Question: I have Googled this problem and while there are some hints at fixes, most are theme specific. I did find a link to create a print.css and it works somewhat but the menu navigation still prints over the content in the web page. I only want the content of the page to print...no header, footer, sidebar, or navigation menu. The style page I created via direction of the link is below. I also added the link to the header.php as directed. It seems the print.css works for everything but the navigation menu. There is a custom style sheet named nations-styles.css referred to in the header.php and located at /wp-content/themes/smartbusiness/css. I'm thinking there might be additional navigation problems that need to be address with that style sheet. I am new to CSS, so I'm not sure how to make this work so they navigation doesn't show up in the printing of the page. I've tried #header, .nav-box {display:none} and that doesn't seem to work either.
All help resolving this issue would be greatly appreciated.
print.css below
'''
@media print {
body {background:white;
font-size:10pt;
margin:0 }
#sidebar { display:none }
#header { display:none}
#header, .nav-box {display:none}
#nav {display:none}
#content{ margin-left:0;
float:none;
width:auto }
.demo .red { color:black;
font-weight:bold }
#content a { font-weight:bold;
color:#000066;
text-decoration:underline }
#content{ margin-left:0;
float:none;
width:auto }
#footer, .ad { display:none }
h1, h2, h3, h4, h5, h6 { page-break-after:avoid;
page-break-inside:avoid }
h3 { margin-left:10px;
margin-bottom:0px;
padding-bottom:0px }
blockquote, table, pre { page-break-inside:avoid }
ul, ol, dl { page-break-before:avoid }
img.centered { display: block;
margin-left: auto;
margin-right: auto; }
img.right { padding: 4px;
margin: 0 0 2px 7px;
display: inline; }
img.left { padding: 4px;
margin: 0 7px 2px 0;
display: inline; }
.right { float: right; }
.left { float: left }
img { page-break-inside:avoid;
page-break-after:avoid; }
}
'''
header.php below
'''
<!DOCTYPE html>
<html <?php language_attributes(); ?>>
<meta http-equiv="Content-Type" content="<?php bloginfo('html_type'); ?>; charset=<?php bloginfo('charset'); ?>">
<title><?php
/* Print the <title> tag based on what is being viewed. */
global $page, $paged;
wp_title( '|', true, 'right' );
// Add the blog name.
bloginfo( 'name' );
// Add the blog description for the home/front page.
$site_description = get_bloginfo( 'description', 'display' );
if ( $site_description && ( is_home() || is_front_page() ) ) echo " | $site_description";
// Add a page number if necessary:
if ( $paged >= 2 || $page >= 2 )
echo ' | ' . sprintf( __( 'Page %s', 'smartbusiness' ), max( $paged, $page ) );
?></title>
<?php
global $shortname;
$favicon = get_option($shortname.'_favicon');
if ($favicon) {
?>
<!-- ~~~~~~ FAVICON ~~~~~~ -->
<link rel="shortcut icon" href="<?php echo $favicon; ?>" />
<?php } ?>
<meta name="viewport" content="width=device-width, <?php if (get_option($shortname."_zoom_feature") == 'No') { echo 'initial-scale=1.0'; } else { echo 'user-scalable=yes'; } ?>">
<?php wp_head(); ?>
<?php
$theme_color_skin = strtolower(get_option($shortname."_theme_color_skin"));
?>
<!--[if lt IE 9]><link rel="stylesheet" type="text/css" href="<?php echo get_template_directory_uri(); ?>/css/<?php echo $theme_color_skin; ?>/css/ie.css" /><![endif]-->
<!--Added to work with minify - removed from functions.php
<link id="stylesheet_custom_style-css" media="screen" type="text/css" href="/wp-content/themes/smartbusiness/functions/custom-css-main.php" rel="stylesheet"> -->
<link id="stylesheet_custom_style-css" media="screen" type="text/css" href="/wp-content/themes/smartbusiness/css/nations-styles.css" rel="stylesheet">
<link rel="stylesheet" type="text/css" media="print" href="<?php bloginfo('stylesheet_directory'); ?>/print.css" />
</head>
<body <?php body_class('custom-background'); ?>>
<!-- wrapper -->
<div id="wrapper">
<div class="w1">
<div class="w2">
<!-- header -->
<header id="header">
<!-- section -->
<div class="section">
<h1 class="logo"><a href="<?php echo home_url(); ?>"><img src="<?php $custom_logo = get_option($shortname.'_logo'); echo $custom_logo; ?>" alt="<?php echo bloginfo('name'); ?>" /></a></h1>
<div class="contact-box">
<?php if (get_option($shortname."_phone_number")) { ?><strong class="phone"><?php echo get_option($shortname."_phone_number"); ?></strong><?php } ?>
<?php if (get_option($shortname."_social_links") == 'true') { ?>
<!-- social -->
<ul class="social">
<?php if (get_option($shortname."_social_links_twitter")) { ?><li><a href="<?php echo get_option($shortname."_social_links_twitter"); ?>" class="twitter tool_tip" title="<?php echo get_option($shortname."_social_links_twitter_caption"); ?>"><?php echo get_option($shortname."_social_links_twitter_caption"); ?></a></li><?php } ?>
<?php if (get_option($shortname."_social_links_facebook")) { ?><li><a href="<?php echo get_option($shortname."_social_links_facebook"); ?>" class="facebook tool_tip" title="<?php echo get_option($shortname."_social_links_facebook_caption"); ?>"><?php echo get_option($shortname."_social_links_facebook_caption"); ?></a></li><?php } ?>
<?php if (get_option($shortname."_social_links_pinterest")) { ?><li><a href="<?php echo get_option($shortname."_social_links_pinterest"); ?>" class="pinterest tool_tip" title="<?php echo get_option($shortname."_social_links_pinterest_caption"); ?>"><?php echo get_option($shortname."_social_links_pinterest_caption"); ?></a></li><?php } ?>
<?php if (get_option($shortname."_social_links_dribbble")) { ?><li><a href="<?php echo get_option($shortname."_social_links_dribbble"); ?>" class="dribbble tool_tip" title="<?php echo get_option($shortname."_social_links_dribbble_caption"); ?>"><?php echo get_option($shortname."_social_links_dribbble_caption"); ?></a></li><?php } ?>
<?php if (get_option($shortname."_social_links_vimeo")) { ?><li><a href="<?php echo get_option($shortname."_social_links_vimeo"); ?>" class="vimeo tool_tip" title="<?php echo get_option($shortname."_social_links_vimeo_caption"); ?>"><?php echo get_option($shortname."_social_links_vimeo_caption"); ?></a></li><?php } ?>
<?php if (get_option($shortname."_social_links_googleplus")) { ?><li><a href="<?php echo get_option($shortname."_social_links_googleplus"); ?>" class="google tool_tip" title="<?php echo get_option($shortname."_social_links_googleplus_caption"); ?>"><?php echo get_option($shortname."_social_links_googleplus_caption"); ?></a></li><?php } ?>
<?php if (get_option($shortname."_social_links_rss")) { ?><li><a href="<?php echo get_option($shortname."_social_links_rss"); ?>" class="rss tool_tip" title="<?php echo get_option($shortname."_social_links_rss_caption"); ?>"><?php echo get_option($shortname."_social_links_rss_caption"); ?></a></li><?php } ?>
</ul>
<?php } ?>
</div>
</div>
<!-- nav-box -->
<nav class="nav-box">
<!-- nav -->
<?php
wp_nav_menu(array(
'menu' => 'Header Menu',
'container' => '',
'container_class' => '',
'container_id' => '',
'menu_class' => '',
'menu_id' => 'nav',
'echo' => true,
'fallback_cb' => 'fallback_default_menu',
'before' => '',
'after' => '',
'link_before' => '',
'link_after' => '',
'depth' => 0,
'walker' => '',
'theme_location' => 'header_menu'
));
//the main menu for iPhone version
dropdown_menu( array('dropdown_title' => 'Header Menu', 'indent_string' => ' - ', 'indent_after' => '','container' => '', 'container_class' => '', 'menu_id' => 'mobile-meny', 'theme_location'=>'header_menu') );
?>
</nav>
</header>
'''
nations-styles.css
'''
@charset "utf-8";
/* Nations Styles */
#main .container h1 { margin-bottom:10px;}
#main .container h2 { margin-bottom:10px;}
#main .container h3 { margin-bottom:10px;}
#main .container h4 { margin-bottom:5px;}
#main .container h5 { margin-bottom:5px;}
#main .container h6 { margin-bottom:5px;}
#main .container p { margin-bottom:15px;}
.space { display: block; width:100%; height:15px;}
strong, b { font-weight: bold;}
ul.ulFloatL { overflow: auto;}
ul.ulFloatL li { float: left; width:49.5%; margin-bottom:15px; font-weight:bold; font-size:18px;}
ul.ulFloatL li img { max-width:100%; margin:0;}
.overflowH { overflow:hidden;}
.floatL { float:left;}
.iconLogo { margin: 3px 20px 3px 0;}
.grid-cols .col33 { overflow: auto;}
.imgScale { max-width:100%; width:auto;}
#sidebar .widget ~ .widget { margin-top:20px;}
h2 .divider { margin:0 0 10px; padding:0;}
h2 .divider ~ .divider { padding:13px 0 0; margin-bottom: 25px;}
.btn.red, .tp-caption.slide_button a, .comment-form .submit, .tp-caption.slide_button a.btn { background:#C7362D; border: 1px solid #b7261D !important; color:#FFE6E7; border-radius:5px !important; padding:8px 15px 7px; text-transform: uppercase; font:300 14px/16px 'Oswald',Arial,Helvetica,sans-serif;}
.btn.red:hover, .tp-caption.slide_button a:hover, .comment-form .submit:hover, .tp-caption.slide_button a.btn:hover { background:#b7261D; color:#fff;}
.tp-caption.slide_title { color:#C7362D;}
.comment-form .submit input { opacity:0;}
.fullwidthbanner-container .linklist a { font-size:24px; color:#C7362D; display: block;}
.fullwidthbanner-container .linklist a:hover, .fullwidthbanner-container .linklist a:active, .fullwidthbanner-container .linklist a:focus { color:#333;}
.nav-box #nav .sub-menu { top: 25px;}
.nav-box > ul > li > .has-drop-down-a { background-position: 100% 12px;}
.tp-leftarrow.default, .tp-rightarrow.default { top:50% !important;}
.nocomments { display:none;}
#header { background: #fff url(/wp-content/uploads/2013/10/bodyBg-grey.jpg) top center no-repeat;}
#header .section { padding:10px; border: none;}
.nav-box { padding-top:10px;}
.nav-box > ul > li { padding-bottom:11px;}
.social .twitter {background: transparent url("/wp-content/themes/smartbusiness/css/red/images/twitter-hover.png") no-repeat scroll 0 0; opacity:0.7;}
.social .facebook {background: transparent url("/wp-content/themes/smartbusiness/css/red/images/facebook-hover.png") no-repeat scroll 0 0; opacity:0.7;}
.social .rss {background: transparent url("/wp-content/themes/smartbusiness/css/red/images/rss-hover.png") no-repeat scroll 0 0; opacity:0.7;}
.social .facebook:hover, .social .twitter:hover, .social .rss:hover { opacity:1;}
.fullwidthbanner-container { background-color:#eee;}
#sidebar .current-menu-item a { color:#999;}
div.rss-output { padding:0 0 15px;}
footer .blog-links p, footer .news-contents p { line-height:16px;}
footer .news-contents div ~ div p { margin-top:10px;}
footer .news-contents .news { margin-left:0 !important;}
/* Footer Fix */
#footer, .footer-holder, .footer-frame, footer, footer .add-block { display: block !important; width:100%;}
footer .case { margin:0 auto;}
/* Home Slider */
.fullwidthbanner-container { margin-left:-2000px; float:left;}
.fullwidthbanner-container.loaded {margin-left:0; float:none;}
.fullwidthbanner-container.loaded .fullwidthbanner { max-height:300px;}
/* Theme Styles */
/* logo */
.logo { float:left; background: none; width:136px; height:80px; overflow: visible; text-indent: 0;}
html {background:#fff;}
.nav-box > ul, .nav-box > ul ul { font:18px/19px "Oswald", Arial, Helvetica, sans-serif !important; }
.nav-box > ul ul a { font-size: 14px !important; }
.nav-box > ul a { color: #FFE6E7 !important; }
.nav-box > ul a:hover { color: #ffffff !important; }
.nav-box > ul ul a { color: #333333 !important; }
.nav-box > ul ul a:hover { color: #ffffff !important; }
.nav-box {background:#C7362D; border-bottom: 1px solid #dddddd;}
h1, h2, h3, h4, h5, h6 {font-family:Oswald, Arial, Helvetica, sans-serif !important;}
h1 a, h2 a, h3 a, h4 a, h5 a, h6 a {font-family:Oswald, Arial, Helvetica, sans-serif !important;}
h1, h2, h3, h4, h5, h6 {color:#111111 !important;}
h1 a, h2 a, h3 a, h4 a, h5 a, h6 a {color:#111111 !important;}
#footer h1, #footer h2, #footer h3, #footer h4, #footer h5, #footer h6 {color:#b8b8b8 !important;}
#footer h1 a, #footer h2 a, #footer h3 a, #footer h4 a, #footer h5 a, #footer h6 a {color:#b8b8b8 !important;}
#footer h1, #footer h2, #footer h3, #footer h4, #footer h5, #footer h6 {color:#ffffff !important;}
#footer h1 a, #footer h2 a, #footer h3 a, #footer h4 a, #footer h5 a, #footer h6 a {color:#ffffff !important;}
body {font-family:Arial, Arial, Helvetica, sans-serif;}
body {font-size:12px;}
body {color:#222222;}
a {color:#C7362D;}
a:hover{color:#001F5B;}
'''
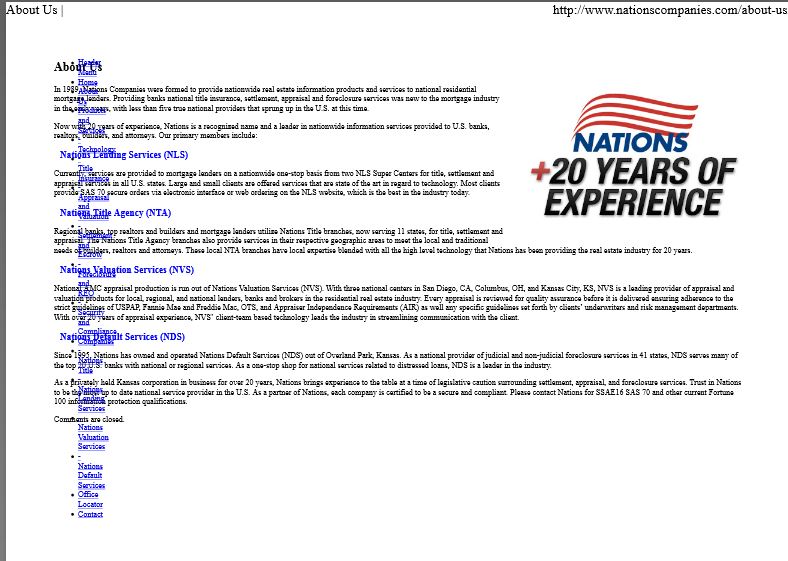
Answer: There is a div near the bottom of your page that starts like this:
'''
<div class="select-options options-hidden drop-menu drop-dropdown-menu " style="position: absolute; top: 0px; left: 0px; width: 0px;"></div>
'''
Most likely this is coming in from a menu plugin or your theme.
So in your print stylesheet, add:
'''
.drop-holder{display: none !important; visibility:hidden !important;}
'''
The "!important" will help force the style to take effect.
In the future, a great way to test print styles is using Google Chrome's Developer's Tools.
When viewing page in Chrome, press F12. In the Emulation tab at the bottom, Click Media, check the box next to CSS media, and make sure the dropdown is set to print. Then you can view your page using your print stylesheet.